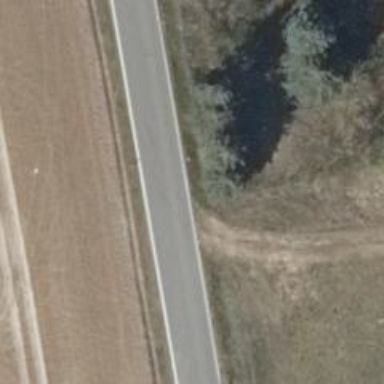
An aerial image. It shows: Tertiary road with asphalt surface.